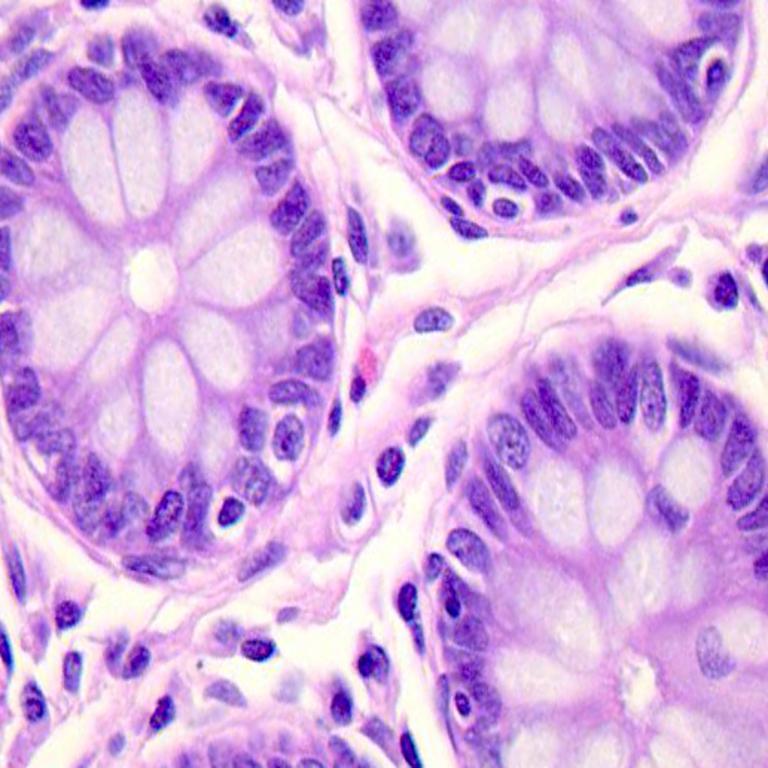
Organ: colon
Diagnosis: benign